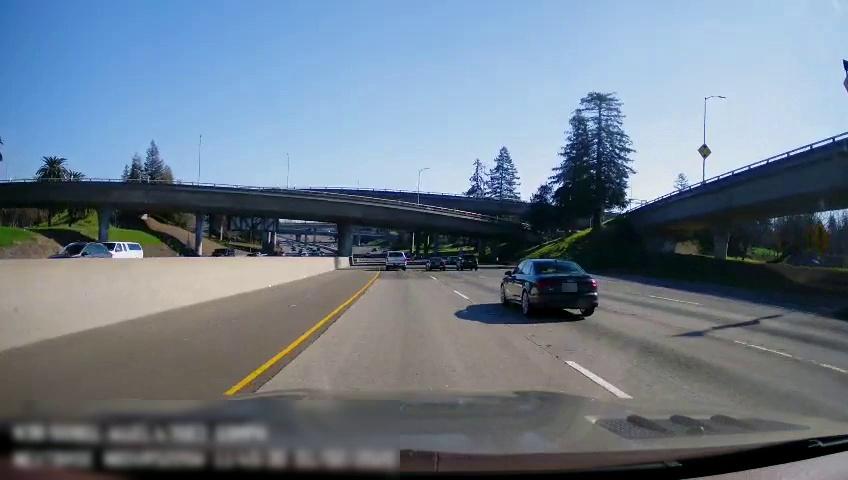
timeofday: Day
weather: Sunny
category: Drivable Space
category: Vehicles | SUV
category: Vehicles | Car
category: Vehicles | Car
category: Vehicles | Car
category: Drivable Space
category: Vehicles | Truck
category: Vehicles | SUV
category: Vehicles | Car
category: Vehicles | Car
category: Lanes | Current Lane
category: Lanes | Current Lane
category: Lanes | Alternate Lane
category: Lanes | Alternate Lane
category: Traffic | Signs
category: Traffic | Signs
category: Traffic | Signs
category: Traffic | Signs
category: Traffic | Signs